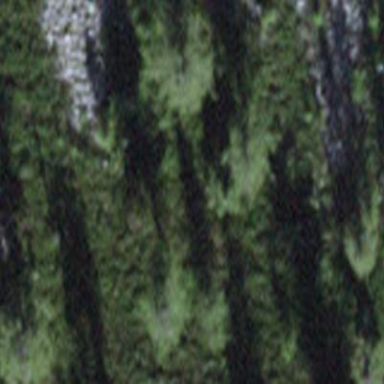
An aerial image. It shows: Forest area.